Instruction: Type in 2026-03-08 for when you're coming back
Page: home
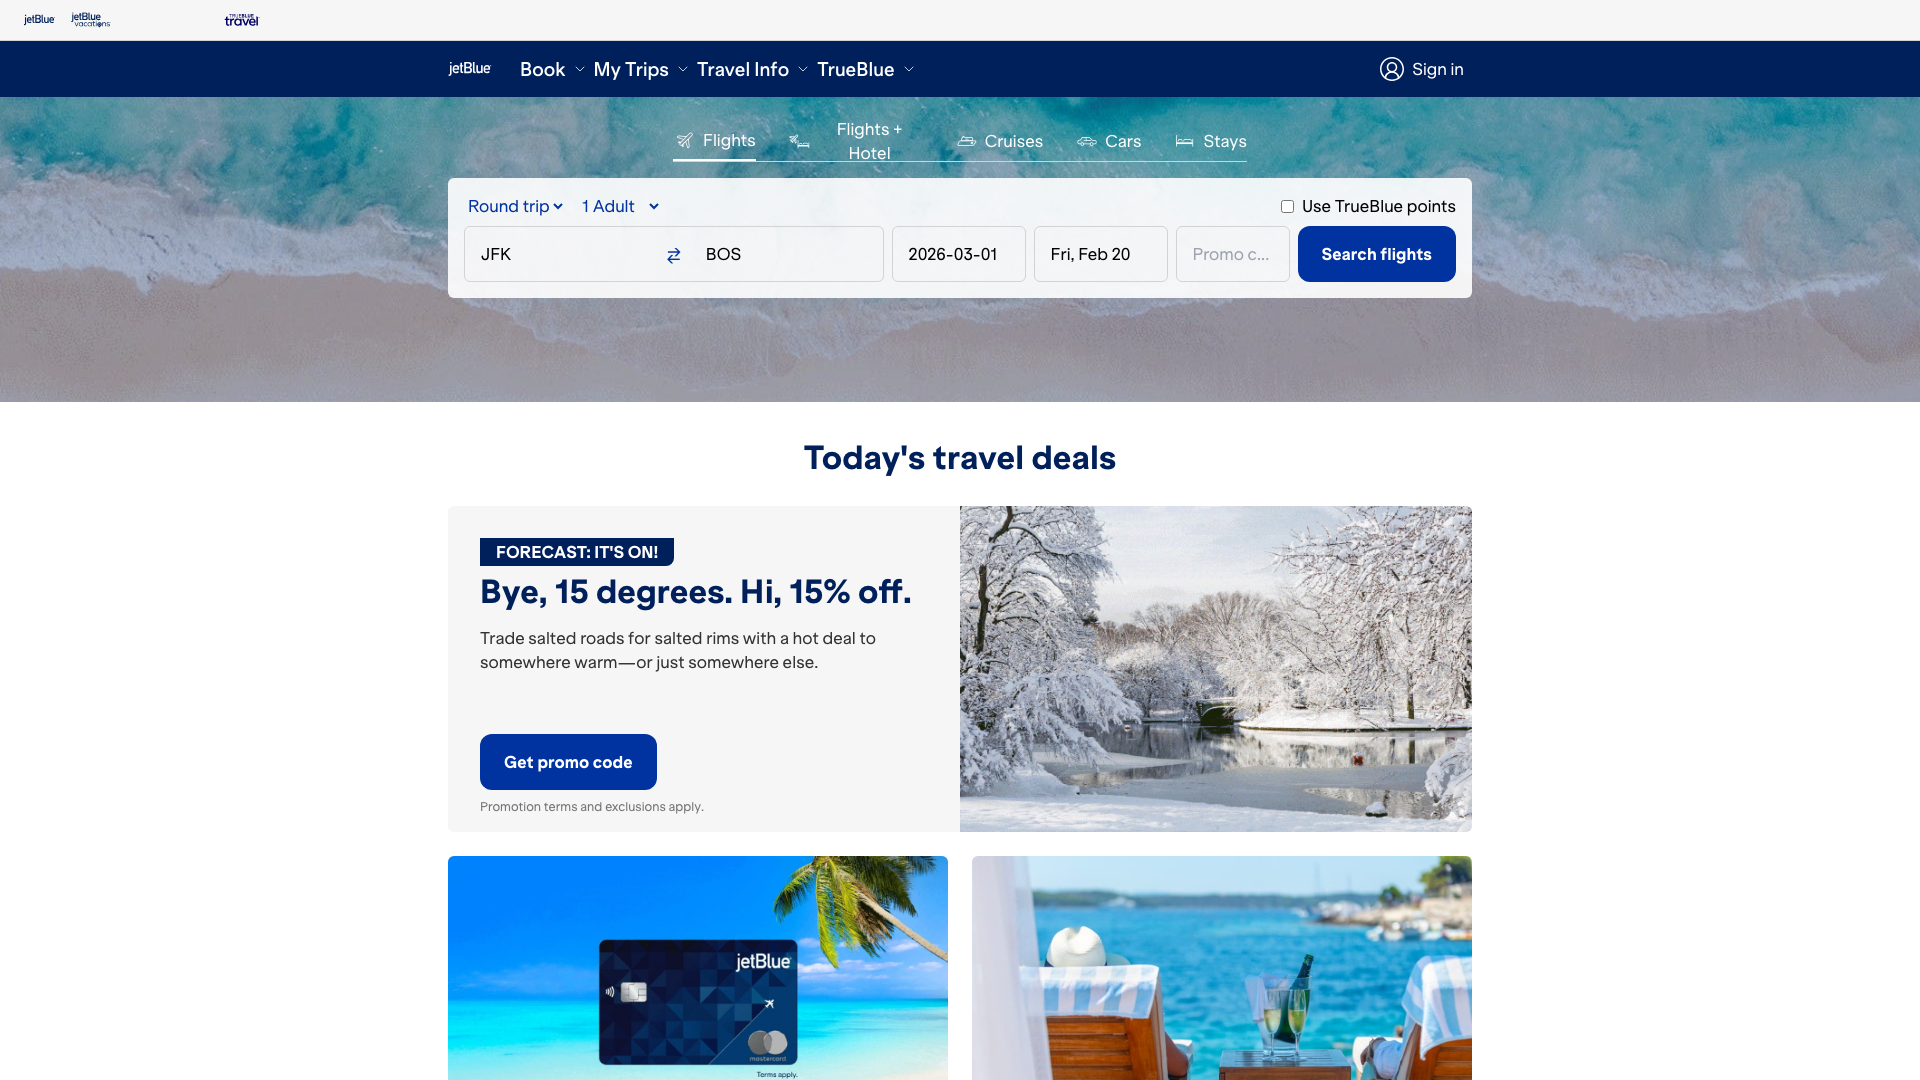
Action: type